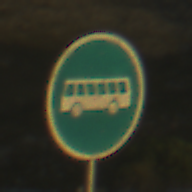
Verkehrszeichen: Busssonderstreifen
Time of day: SunriseSunset
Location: Outdoor (Nature)
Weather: PartlyCloudy
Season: Summer
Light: Natural